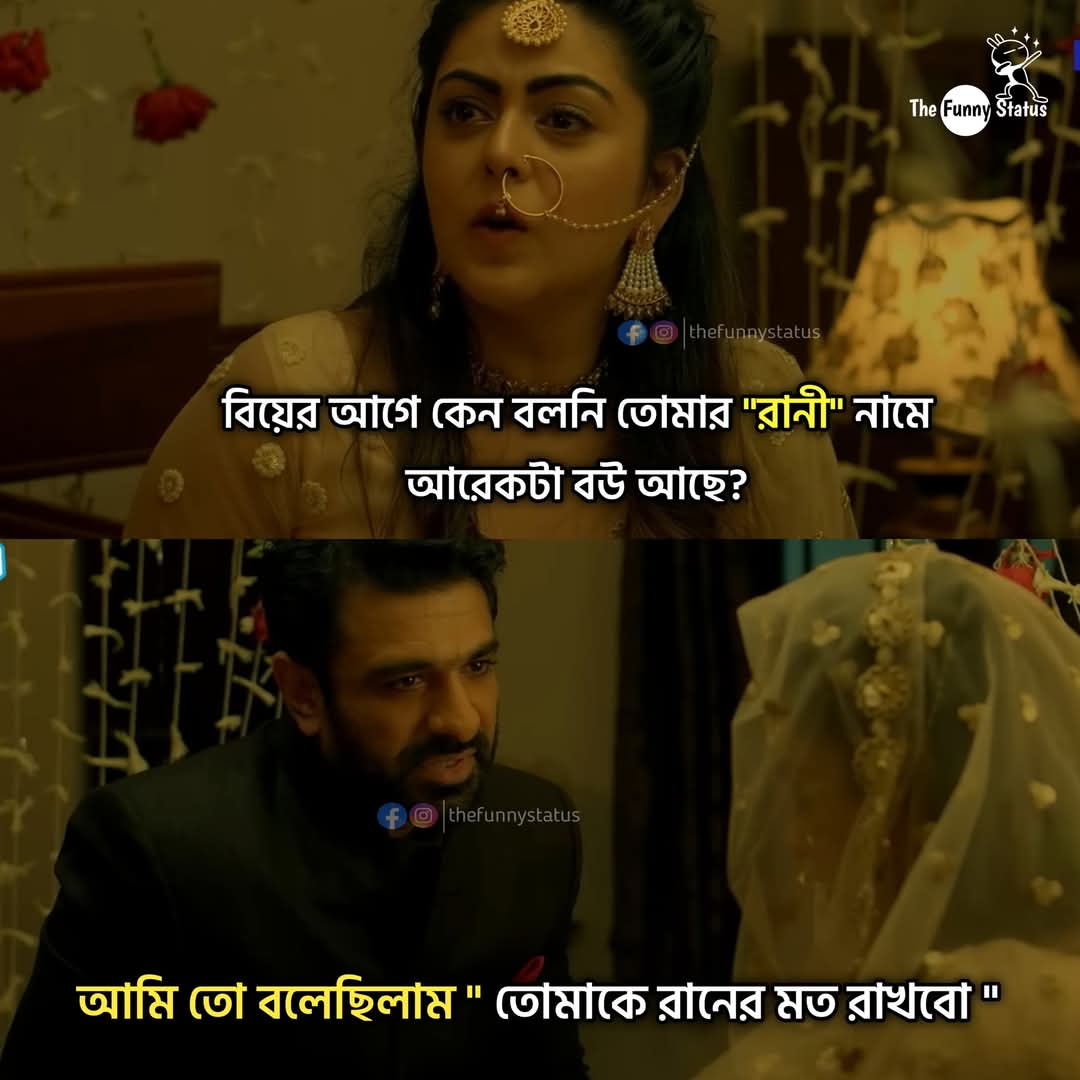
Text: বিয়ের আগে কেন বলনি তোমার "রানী" নামে আরেকটা বউ আছে?
আমি তো বলেছিলাম " তোমাকে রানের মত রাখবো "
Label: Hate
Hate category: Personal Offence
Targeted group: Individual